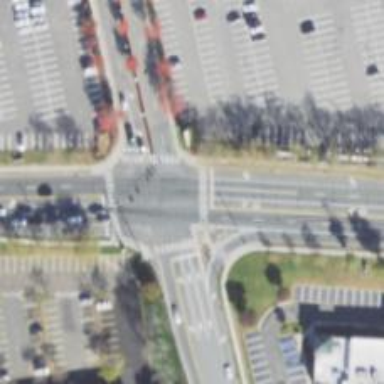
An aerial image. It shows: Marked crossing on footway.